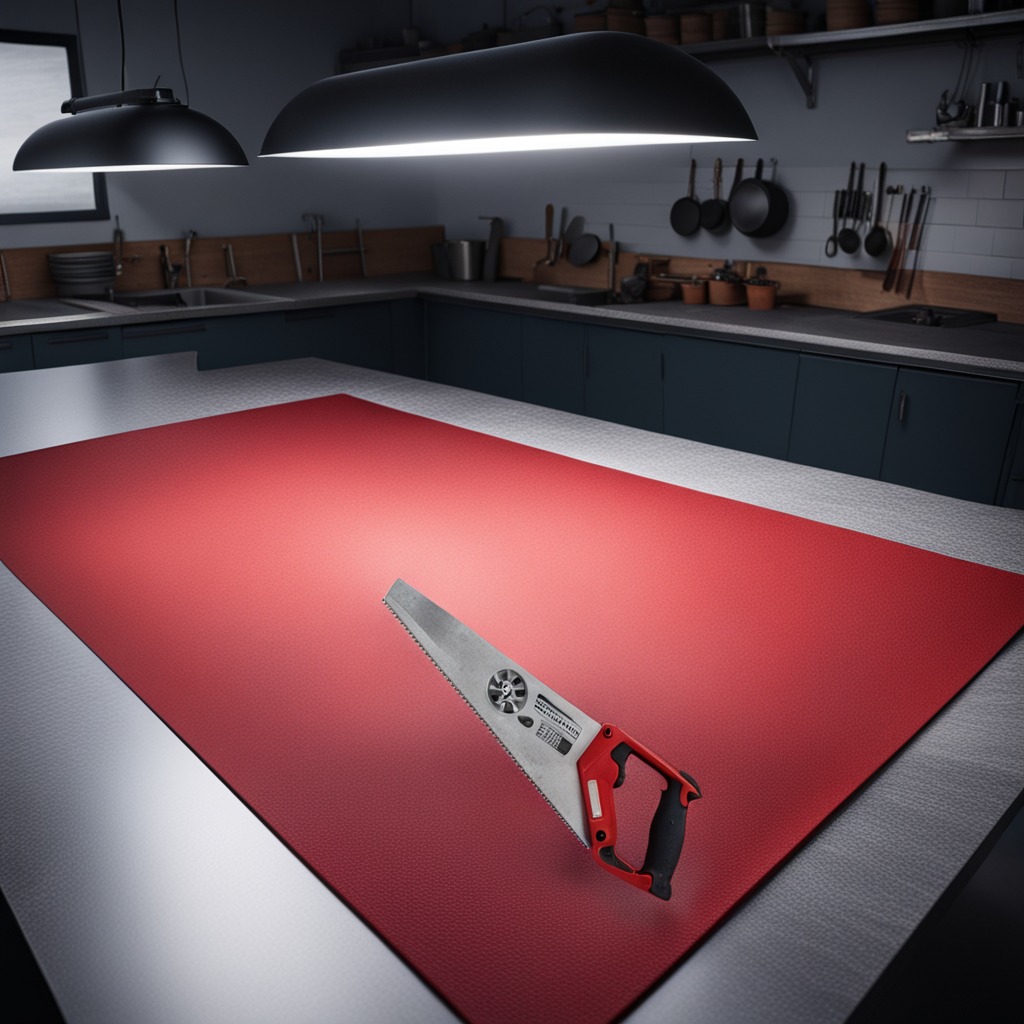
A metal saw is lying on the clean granite tabletop beneath the red rubber mat.